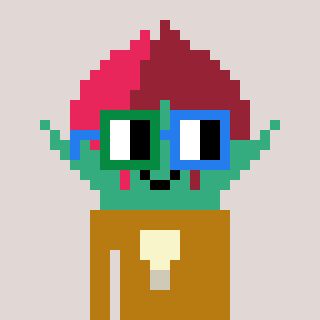
a pixel art character with square green and blue glasses, a rosebud-shaped head and a gold-colored body on a warm background